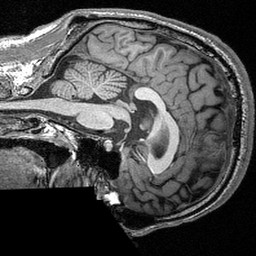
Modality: T1w
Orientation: sagittal
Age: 23
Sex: male
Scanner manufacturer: siemens
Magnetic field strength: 3 T
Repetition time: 2.53 s
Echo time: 0.00309 s